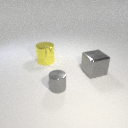
large yellow metal cylinder to the left of large gray metal cube